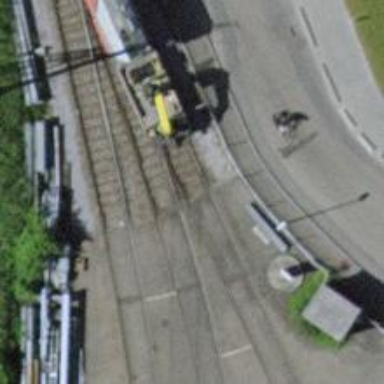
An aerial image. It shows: Single-track spur railway line.